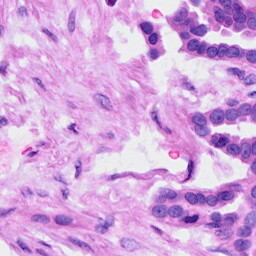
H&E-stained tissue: Ovarian